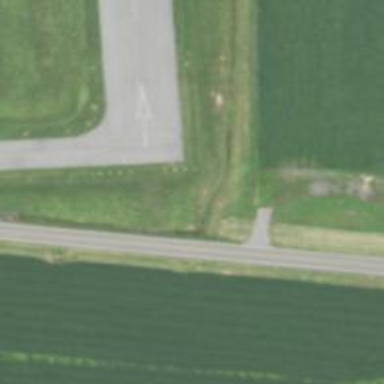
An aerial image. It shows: Asphalt runway at the airport.